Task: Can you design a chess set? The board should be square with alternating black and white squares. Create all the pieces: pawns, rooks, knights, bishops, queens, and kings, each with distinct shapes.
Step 4701:
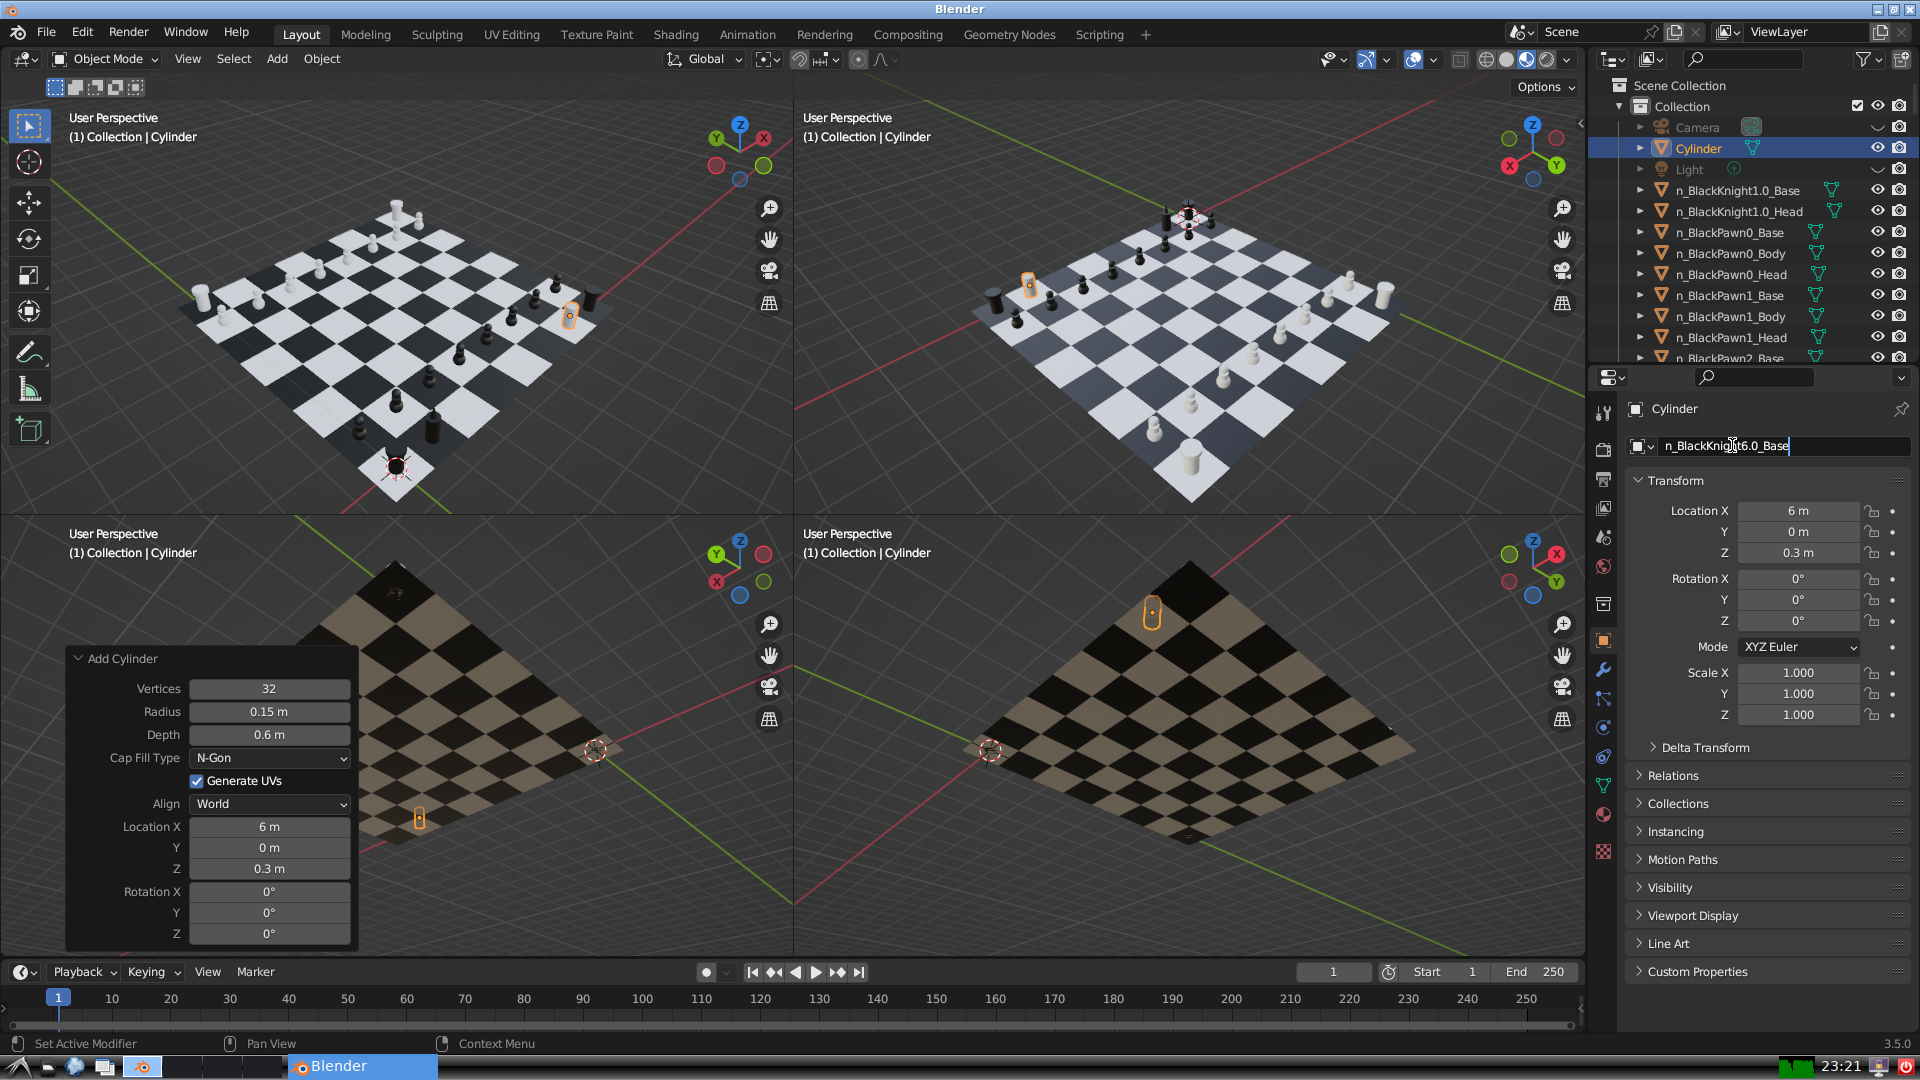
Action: {"key_press": ['Return']}